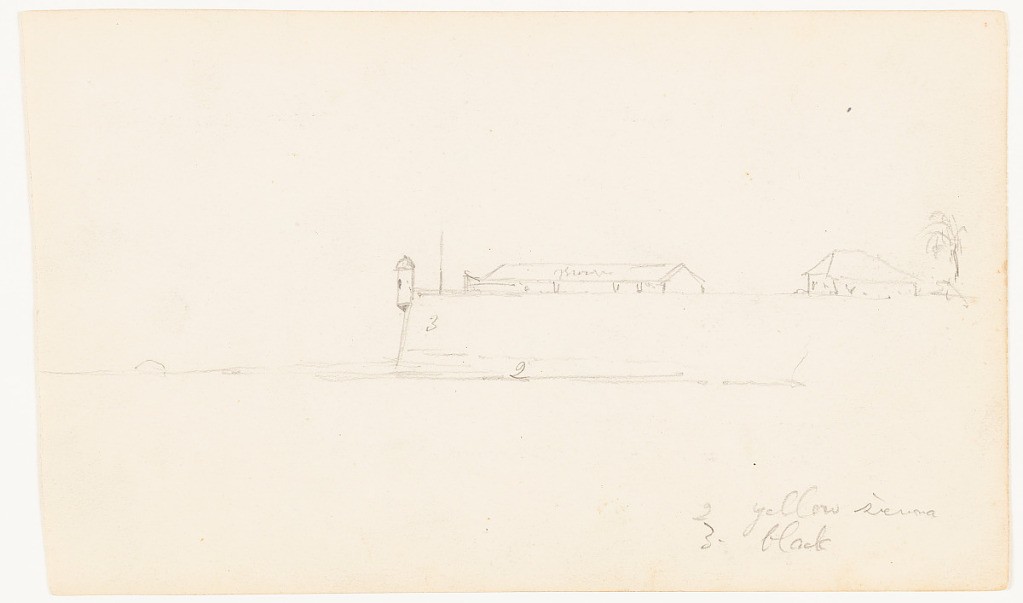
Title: Fort on the Water, Ecuador
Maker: Frederic Edwin Church, American, 1826–1900
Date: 1857
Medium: Graphite on white wove paper; verso: graphite
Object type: Drawing
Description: Landscape sketch showing a view of a fort on the water in Colombia or Ecuador. The fort's walled embankment, two structures, and flagpole are visible at center and center right. Palm tree included at extreme right. Water comprises foreground.

Verso: Mixed sketches including three botanical sketches and a view of a kingfisher and a house. Upper portion divided into three sections, each hosting a different plant study: a bush with white flowers upper left, a tree with shiny leaves upper center, and a sensitive plant upper right. Below, at left, a small, hasty sketch of a kingfisher bird is visible. At lower right, a multi-storied house with a balcony and a pyramidal thatched roof is shown.